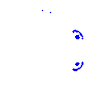
Particle: pion